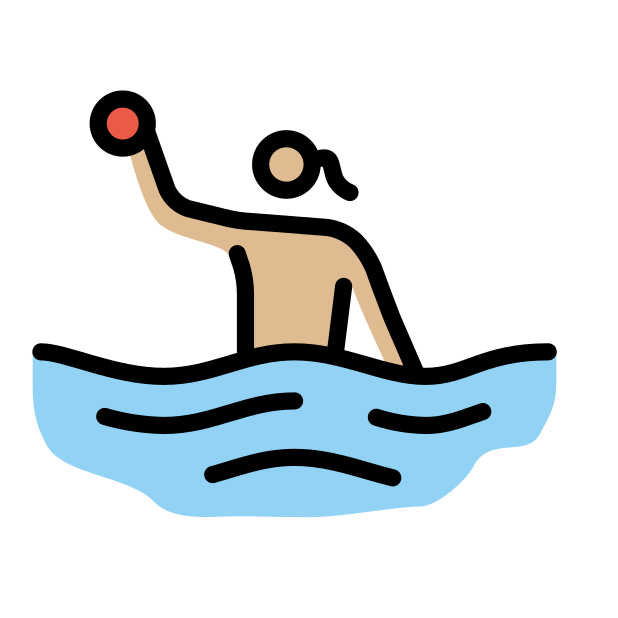
woman playing water polo: medium-light skin tone